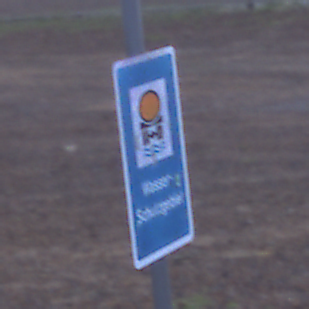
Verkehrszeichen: Wasserschutzgebiet
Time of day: SunriseSunset
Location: Outdoor (Urban)
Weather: Overcast
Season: NotSpecified
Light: Natural